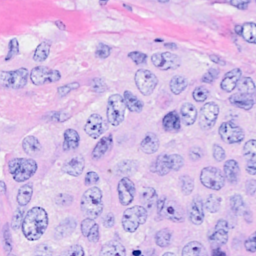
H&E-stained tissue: Breast